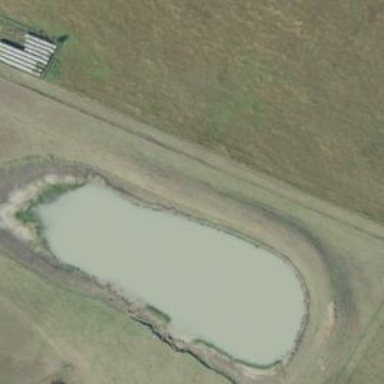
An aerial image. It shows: Pond surrounded by natural water.